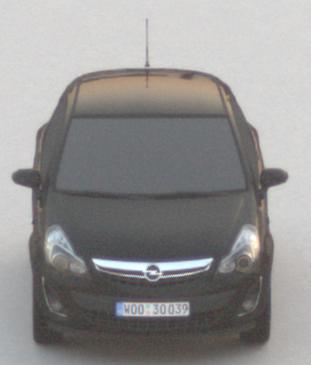
Make: Opel
Model: Corsa 1.2
Detailed model: Corsa (D)
Model produced from: 2011/01
Model produced until: 2014/08
Doors: 3
Color: black
Road condition: dry road
Daytime: dawn
Contrast: low contrast